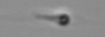
Label: flagellate_morphotype3